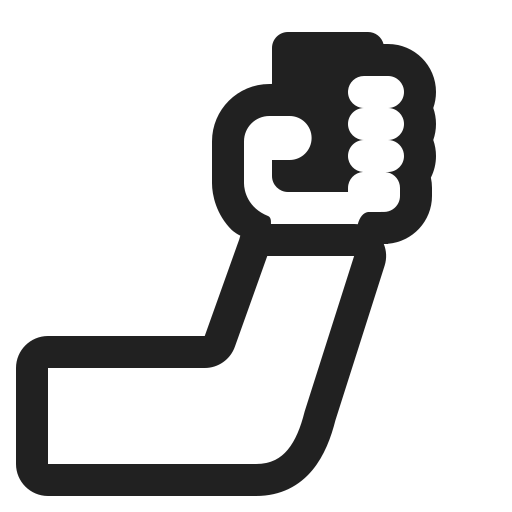
selfie high contrast default